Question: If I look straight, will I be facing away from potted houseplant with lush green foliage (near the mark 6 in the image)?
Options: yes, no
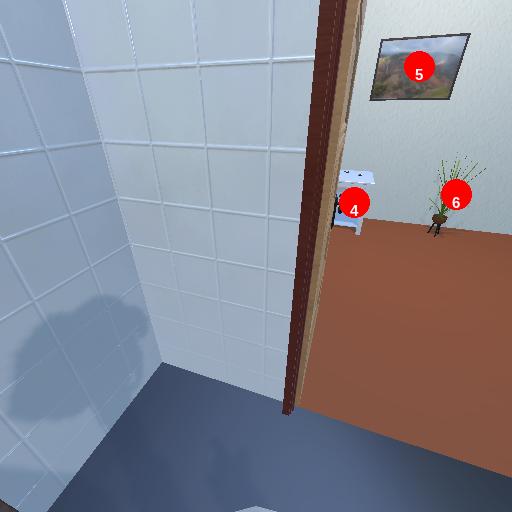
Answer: yes